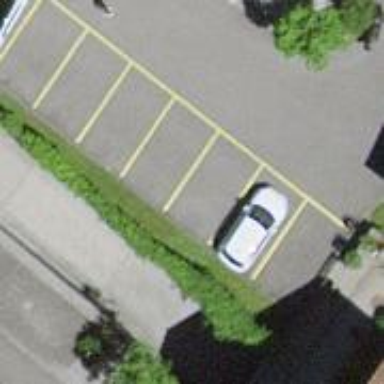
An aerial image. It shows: Street-side parking lot with asphalt surface.